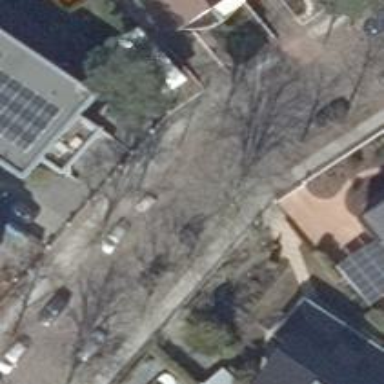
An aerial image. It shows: Residential road with separate sidewalks on both sides.